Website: slack
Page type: stored-credit-cards
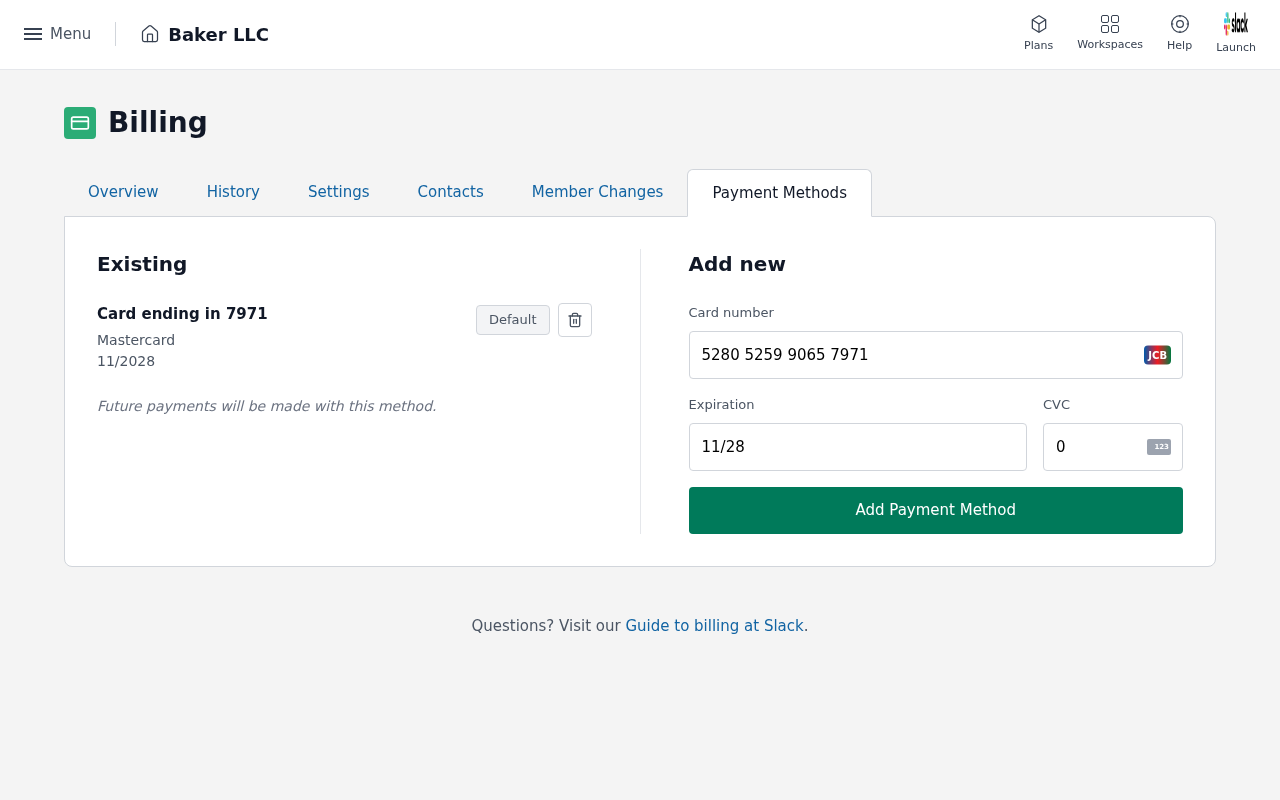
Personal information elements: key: PII_CARD_CVV
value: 016
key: PII_CARD_EXPIRY
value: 11/2028
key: PII_CARD_EXPIRY
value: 11/28
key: PII_CARD_LAST4
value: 7971
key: PII_CARD_NUMBER
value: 5280 5259 9065 7971
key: PII_CARD_TYPE
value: Mastercard
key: PII_COMPANY
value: Baker LLC